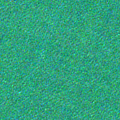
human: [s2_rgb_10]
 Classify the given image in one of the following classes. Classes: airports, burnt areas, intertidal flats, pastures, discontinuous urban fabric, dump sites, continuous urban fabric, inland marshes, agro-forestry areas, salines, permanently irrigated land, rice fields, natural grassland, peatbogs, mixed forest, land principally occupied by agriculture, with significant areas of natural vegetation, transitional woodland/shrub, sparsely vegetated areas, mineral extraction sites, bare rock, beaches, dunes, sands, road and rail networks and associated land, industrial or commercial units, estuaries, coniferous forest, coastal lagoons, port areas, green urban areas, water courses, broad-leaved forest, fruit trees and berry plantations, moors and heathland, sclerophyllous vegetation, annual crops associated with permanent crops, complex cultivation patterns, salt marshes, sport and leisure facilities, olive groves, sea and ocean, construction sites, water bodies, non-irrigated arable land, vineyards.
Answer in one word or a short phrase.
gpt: sea and ocean